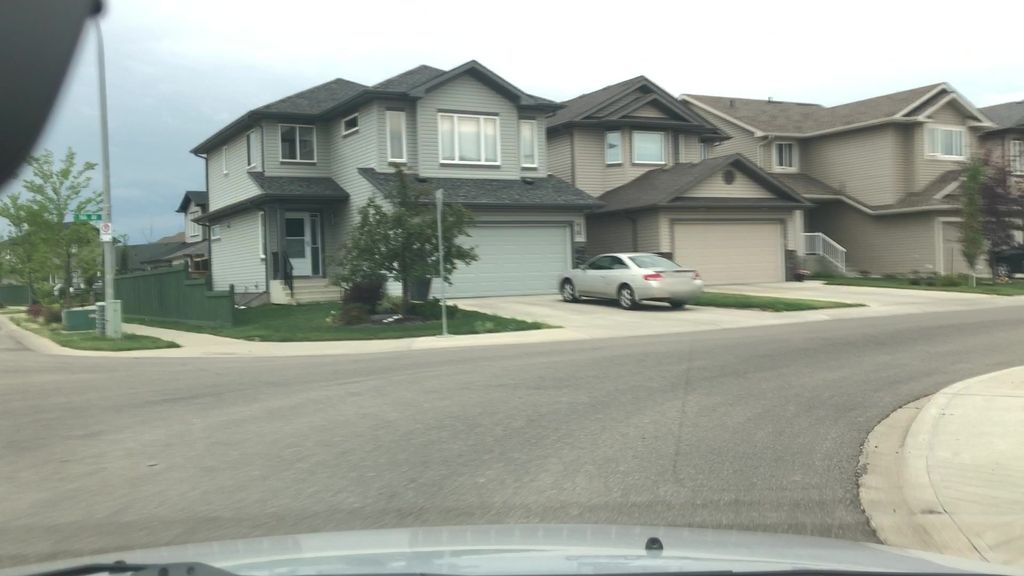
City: edmonton